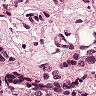
Metastatic tissue present: yes